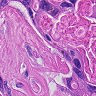
Metastatic tissue present: yes